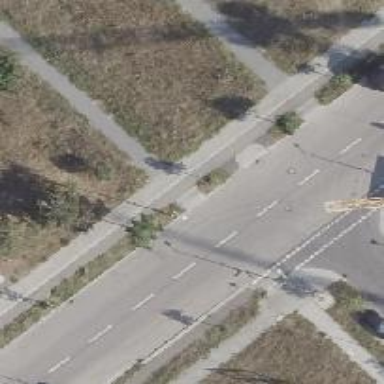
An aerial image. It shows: Unmarked crossing on footway.